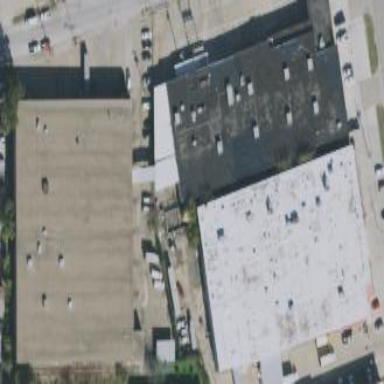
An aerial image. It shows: Warehouse.